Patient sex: F
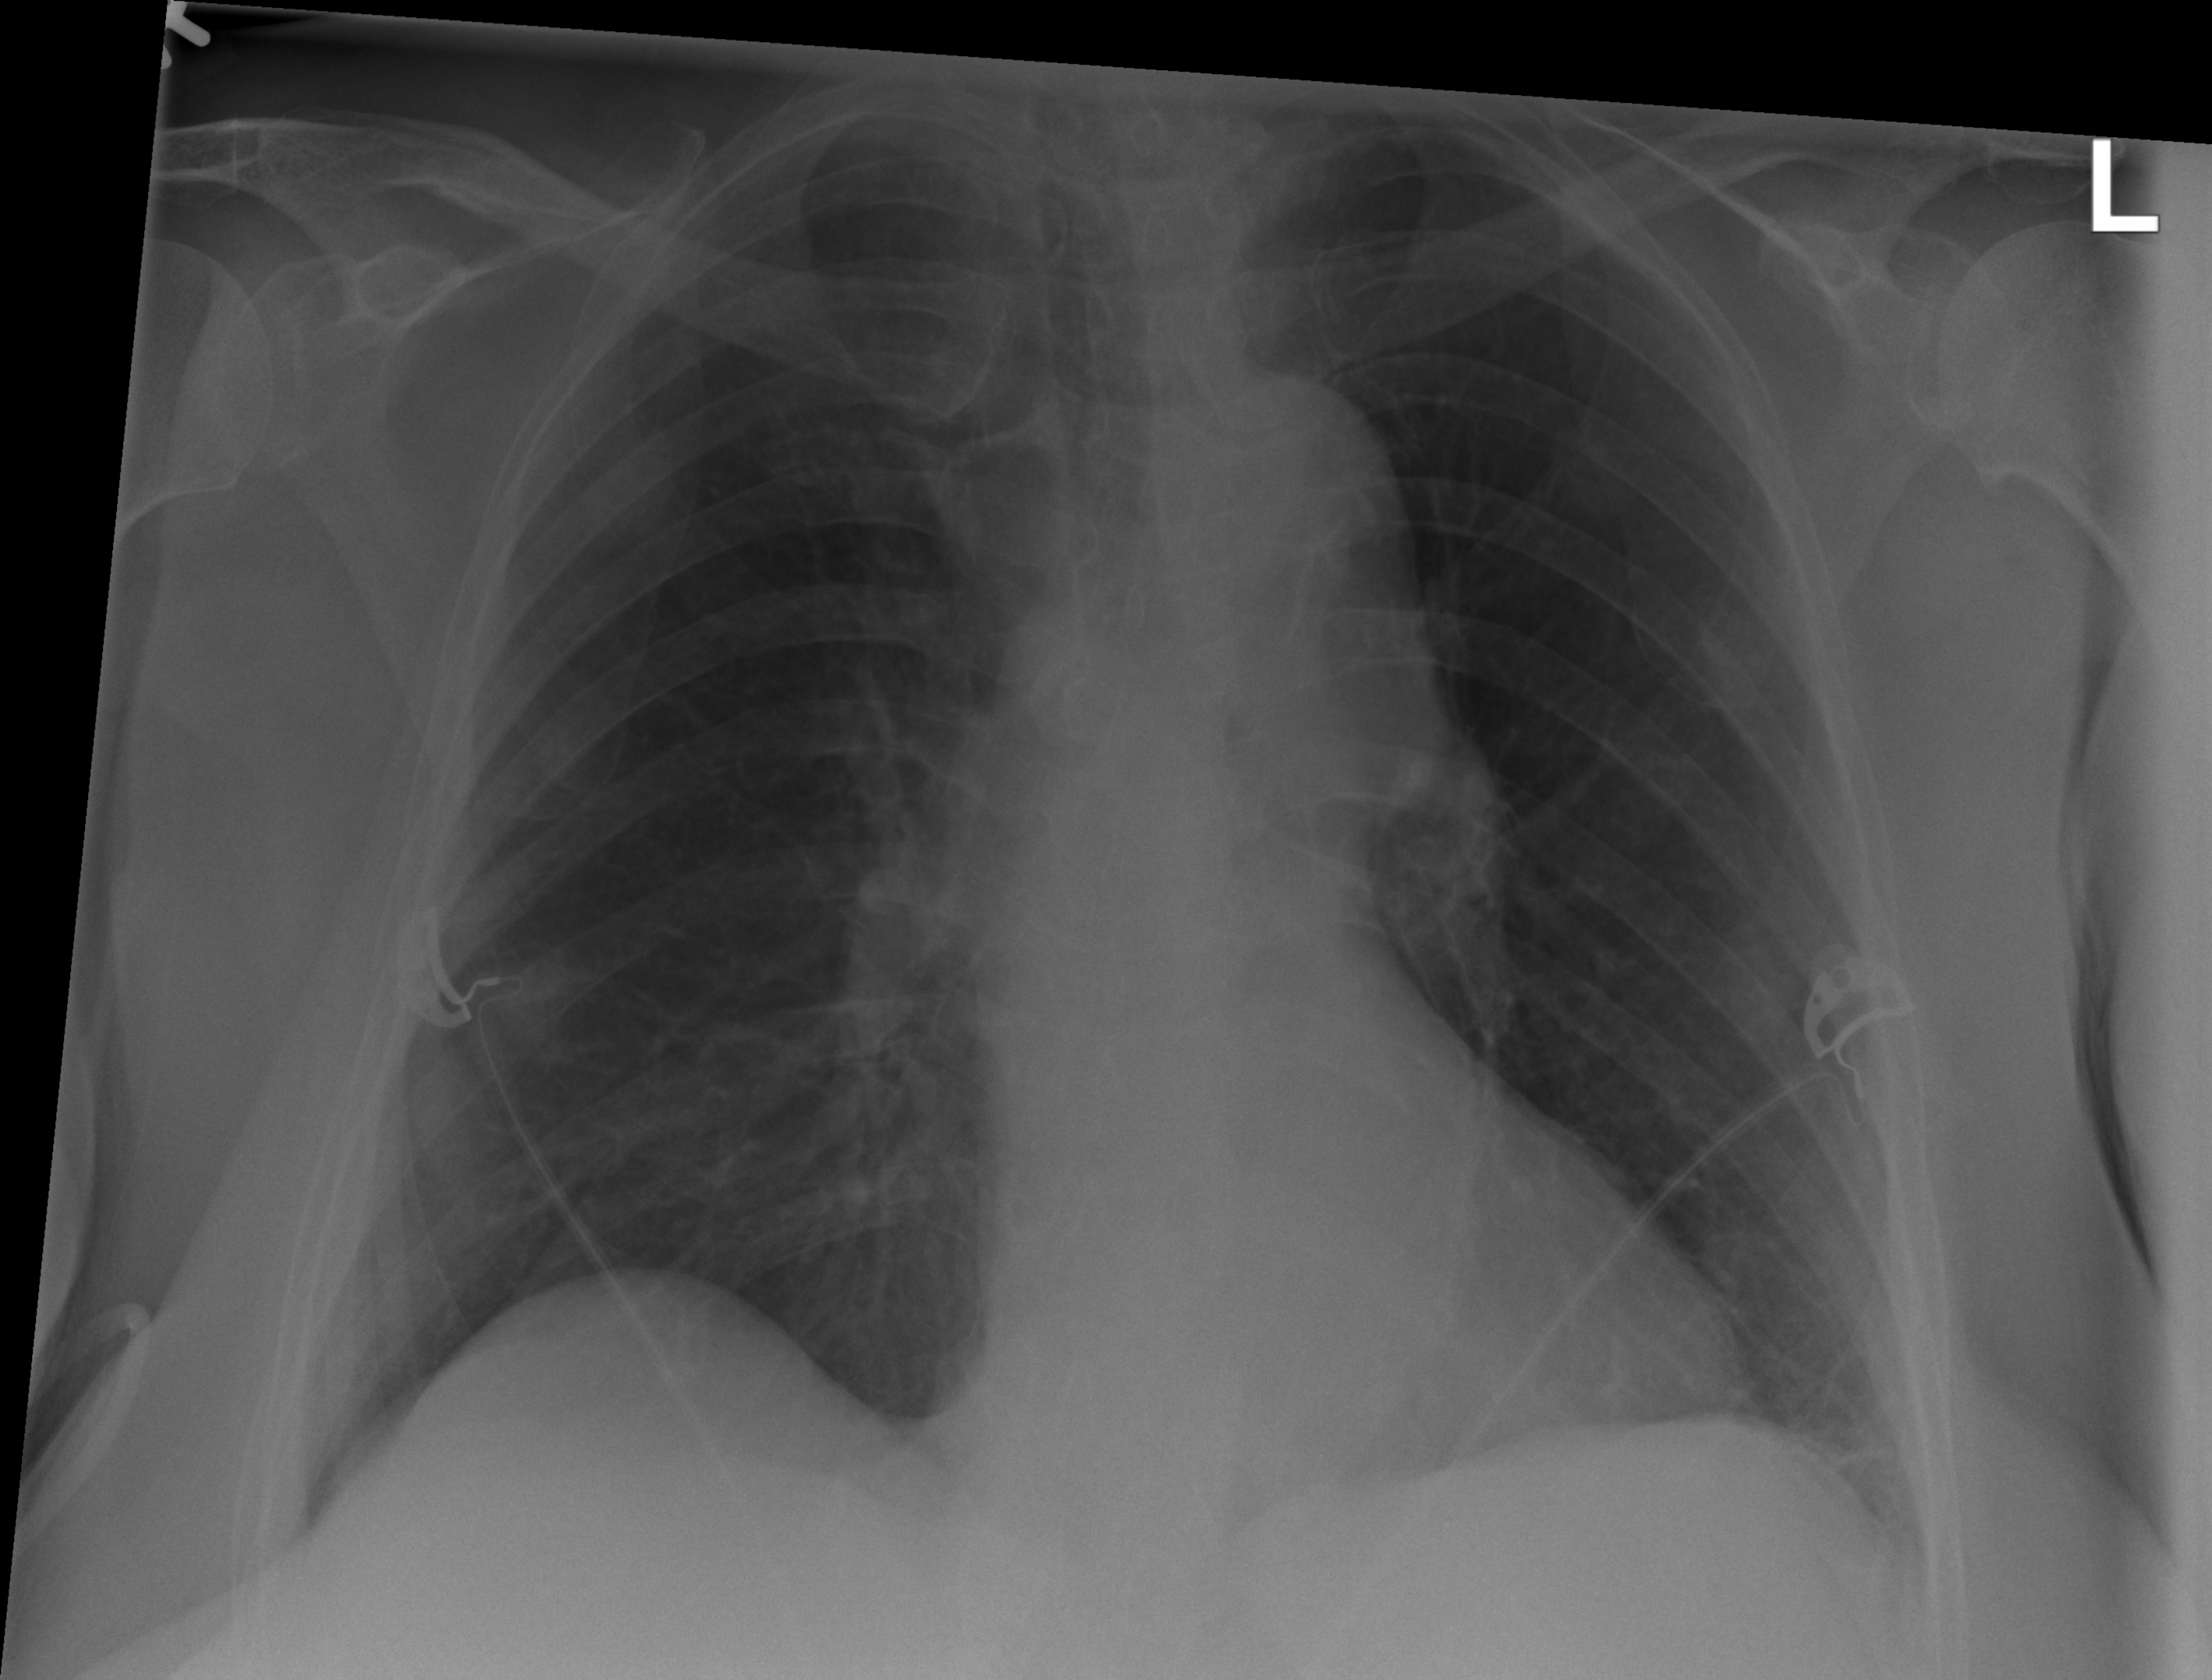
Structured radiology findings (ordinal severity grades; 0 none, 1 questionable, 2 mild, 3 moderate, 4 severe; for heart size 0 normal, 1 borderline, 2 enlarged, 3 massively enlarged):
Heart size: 1
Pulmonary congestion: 0
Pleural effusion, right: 0
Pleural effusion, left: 0
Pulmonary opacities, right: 0
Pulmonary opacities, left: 0
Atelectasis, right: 1
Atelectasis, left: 1